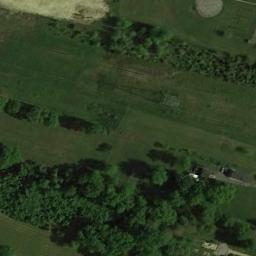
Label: meadow